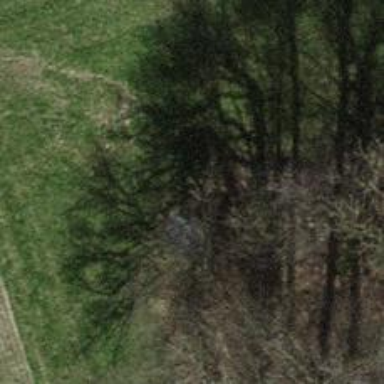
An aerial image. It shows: Hunting stand.